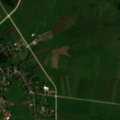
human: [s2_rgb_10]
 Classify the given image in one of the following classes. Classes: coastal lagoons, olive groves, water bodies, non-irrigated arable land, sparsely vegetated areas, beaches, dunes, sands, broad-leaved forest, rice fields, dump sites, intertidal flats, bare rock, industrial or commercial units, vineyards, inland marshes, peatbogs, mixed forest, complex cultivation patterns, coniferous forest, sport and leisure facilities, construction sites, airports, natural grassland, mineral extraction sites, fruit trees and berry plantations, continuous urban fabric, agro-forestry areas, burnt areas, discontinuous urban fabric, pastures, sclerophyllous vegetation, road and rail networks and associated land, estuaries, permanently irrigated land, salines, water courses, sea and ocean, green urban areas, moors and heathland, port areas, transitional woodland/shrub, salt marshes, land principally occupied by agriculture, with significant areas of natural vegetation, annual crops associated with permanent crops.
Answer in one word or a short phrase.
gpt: discontinuous urban fabric, non-irrigated arable land, complex cultivation patterns, mixed forest